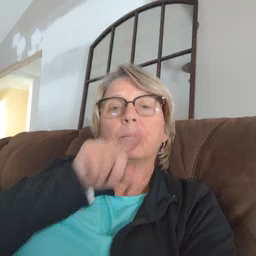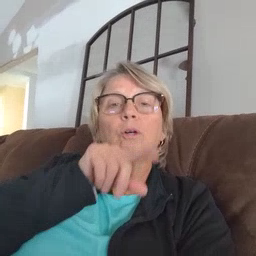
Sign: bird